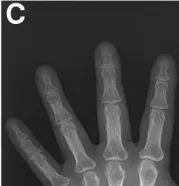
Follow-up of patient No.7. (A,B). X-ray at 8 weeks postoperatively.
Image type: radiology (x_ray)